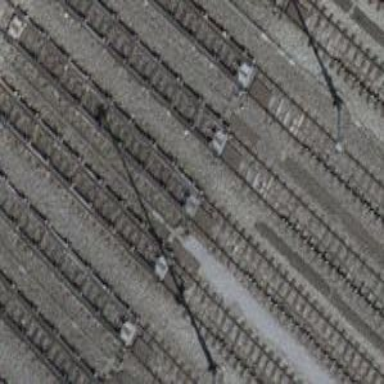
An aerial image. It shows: Railway yard with one track. The yard includes rail track with beam retarder.